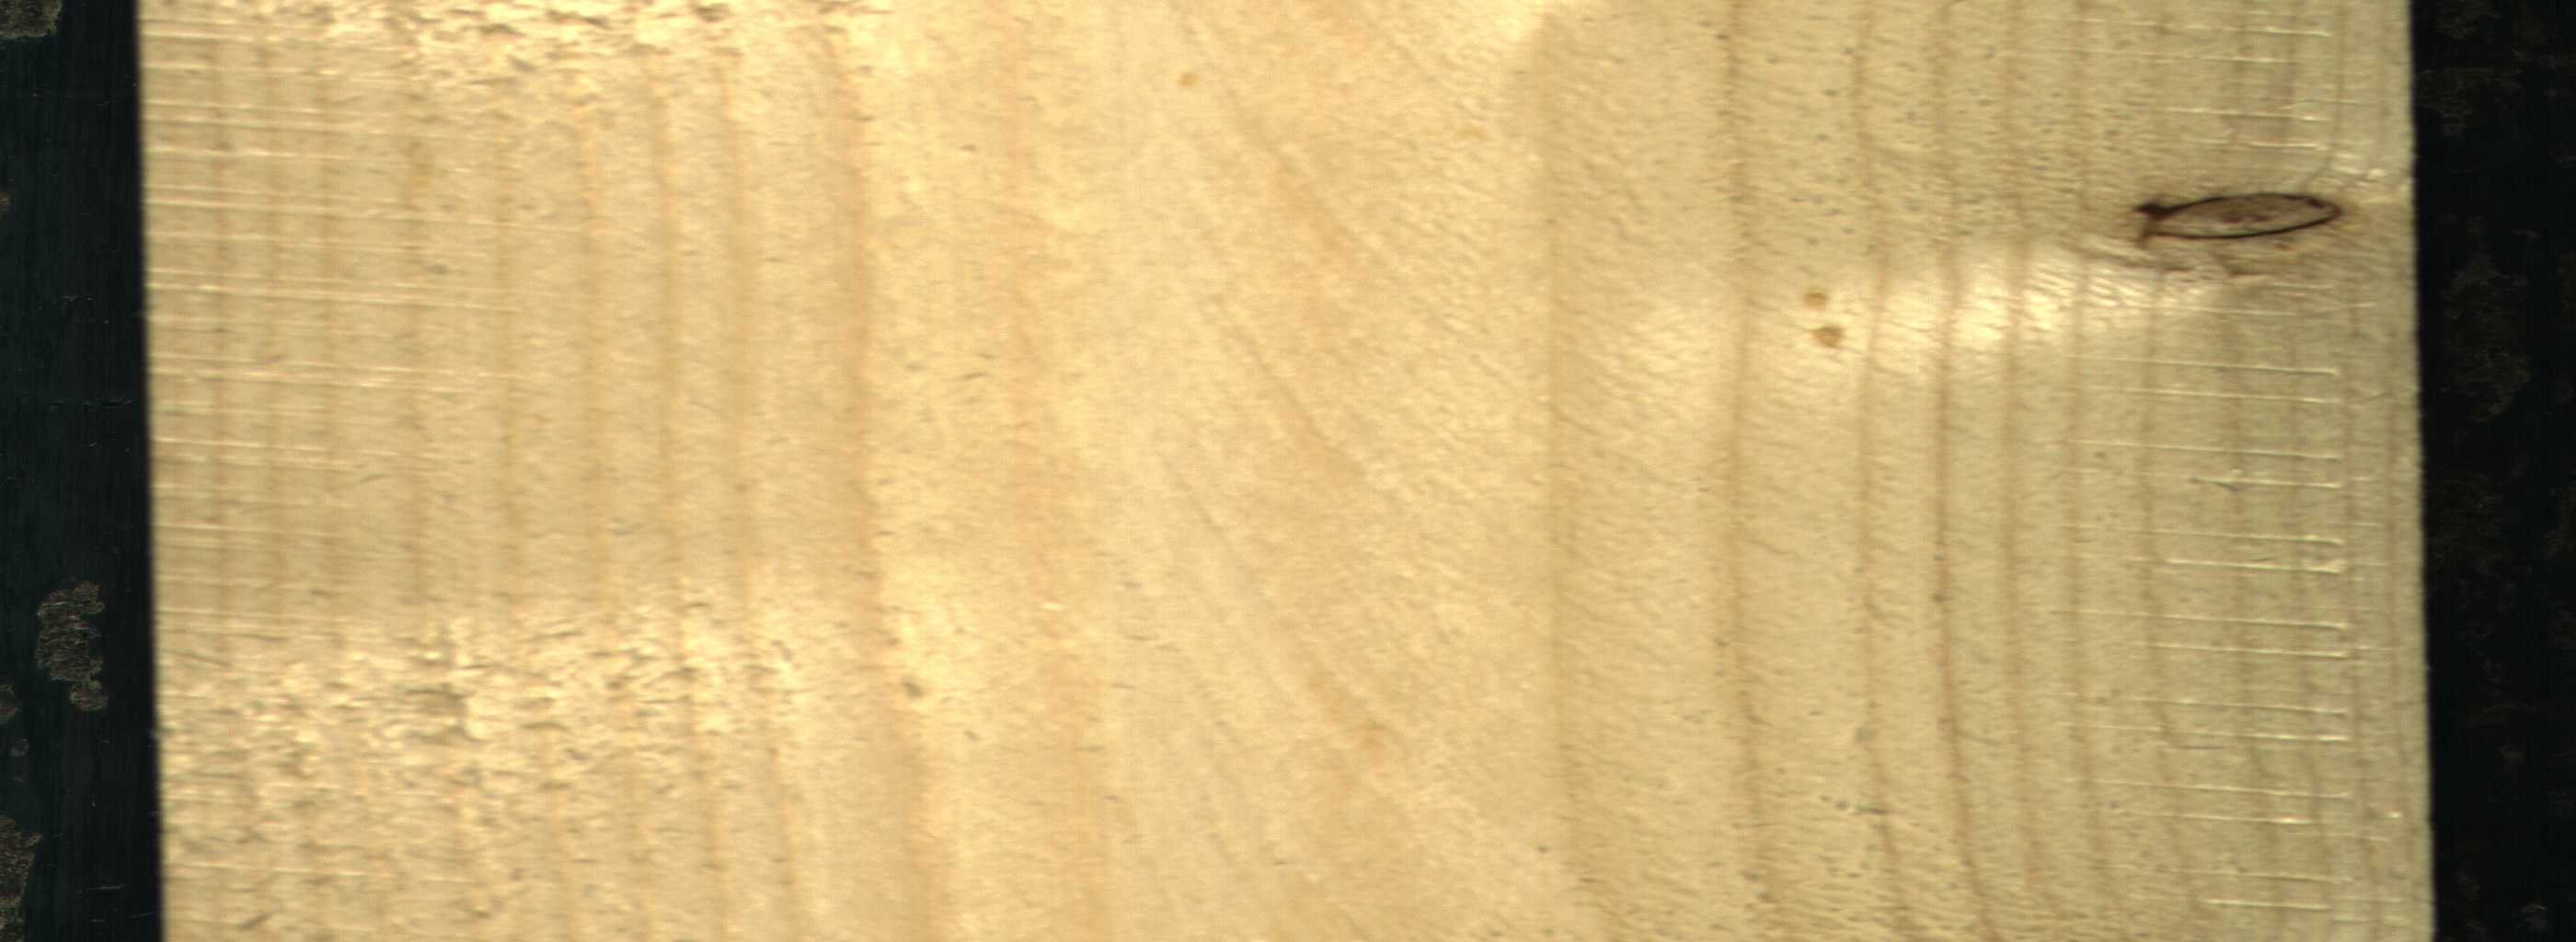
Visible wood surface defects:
Dead_Knot